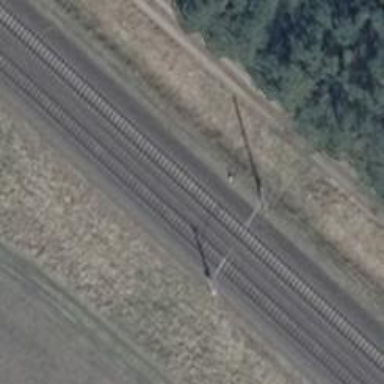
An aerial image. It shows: Milestone along the railway track with catenary mast.